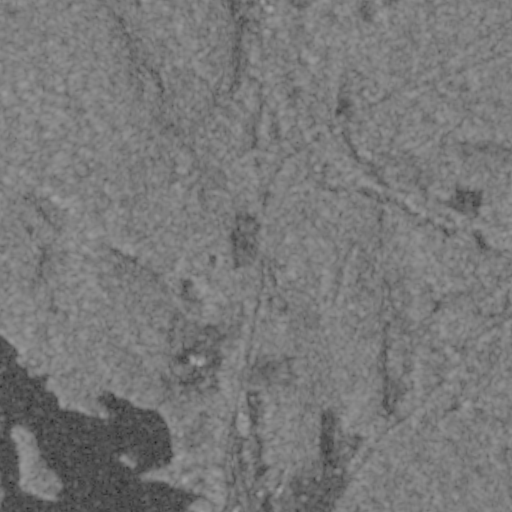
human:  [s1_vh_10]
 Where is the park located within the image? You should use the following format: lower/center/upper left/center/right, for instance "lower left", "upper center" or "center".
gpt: The park is located in the upper right of the image.
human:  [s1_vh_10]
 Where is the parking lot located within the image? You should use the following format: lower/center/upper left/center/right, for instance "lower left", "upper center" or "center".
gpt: The parking lot is located in the lower left of the image.
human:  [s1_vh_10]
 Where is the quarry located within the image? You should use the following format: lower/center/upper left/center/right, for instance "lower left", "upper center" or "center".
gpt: The quarry is located in the lower right of the image.
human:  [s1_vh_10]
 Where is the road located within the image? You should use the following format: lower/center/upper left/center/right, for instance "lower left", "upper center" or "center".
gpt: There is no road in the image.

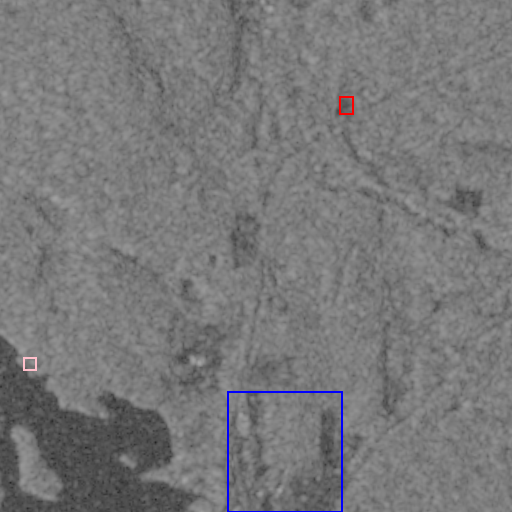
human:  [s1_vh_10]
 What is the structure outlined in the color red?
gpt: The structure outlined in red is a park.
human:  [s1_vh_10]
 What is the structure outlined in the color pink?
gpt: The structure outlined in pink is a parking lot.
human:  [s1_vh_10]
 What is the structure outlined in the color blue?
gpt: The structure outlined in blue is a quarry.
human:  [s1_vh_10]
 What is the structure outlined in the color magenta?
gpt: There is no magenta outline.